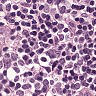
Metastatic tissue present: no